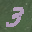
Label: 3